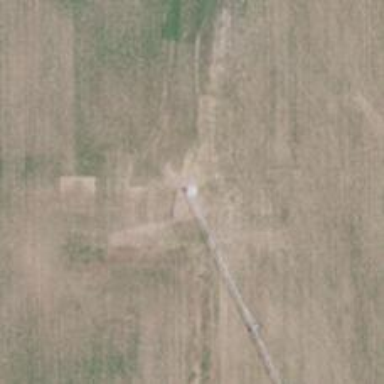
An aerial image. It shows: Irrigation pivot.